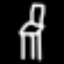
Label: chair